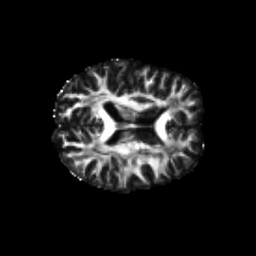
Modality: FA
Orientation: axial
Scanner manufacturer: siemens
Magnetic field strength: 3 T
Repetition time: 4.16 s
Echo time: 0.0806 s